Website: bh-photo
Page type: customer-info-address
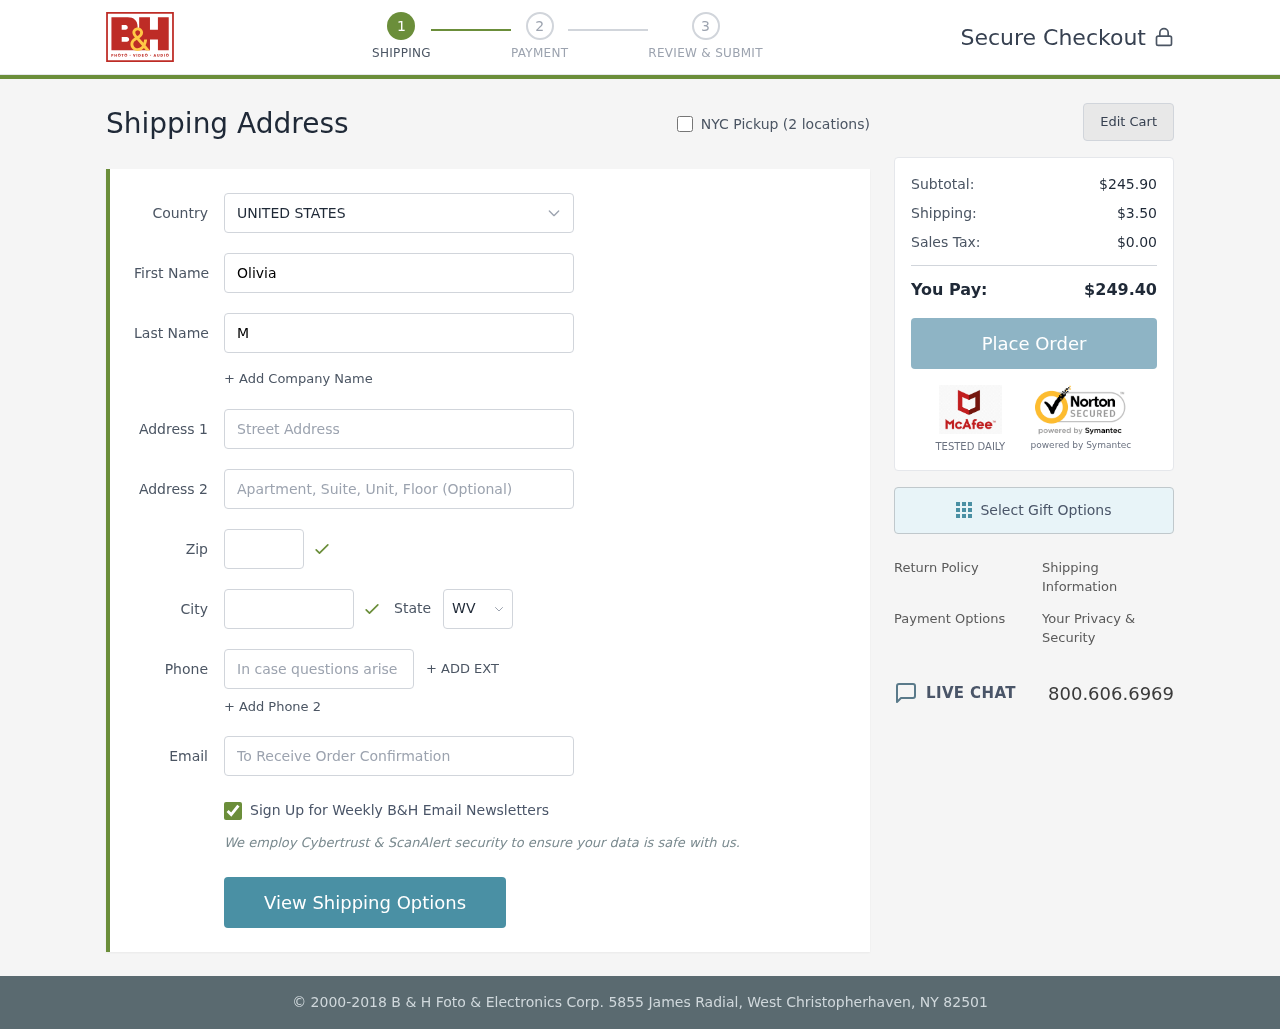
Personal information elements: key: PII_CITY
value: Port Michellehaven
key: PII_COUNTRY
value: United States
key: PII_EMAIL
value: olivia_mann@yahoo.com
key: PII_FIRSTNAME
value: Olivia
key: PII_LASTNAME
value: Mann
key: PII_PHONE
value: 9055580338
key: PII_POSTCODE
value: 09939
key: PII_STATE_ABBR
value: WV
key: PII_STREET
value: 7487 Montes Mountains
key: PII_STREET2
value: Apt. 447
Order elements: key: ORDER_SUBTOTAL
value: $245.90
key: ORDER_SHIPPING_COST
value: $3.50
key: ORDER_TAX
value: $0.00
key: ORDER_TOTAL
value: $249.40